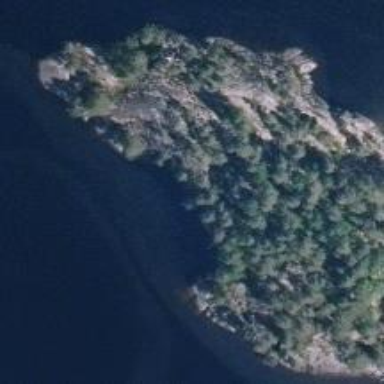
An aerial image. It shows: Islet.